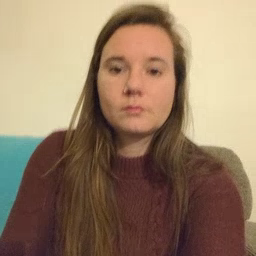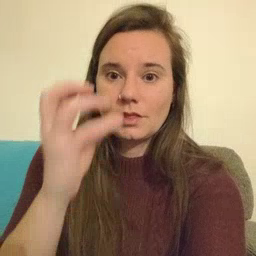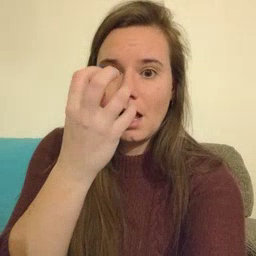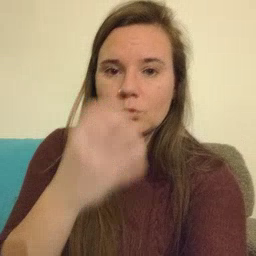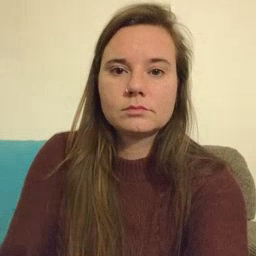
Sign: clown